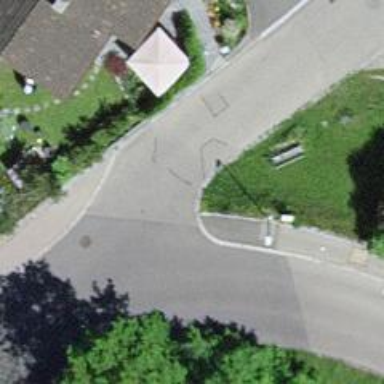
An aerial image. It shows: Asphalt footway with crossing.